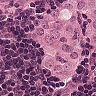
Metastatic tissue present: yes